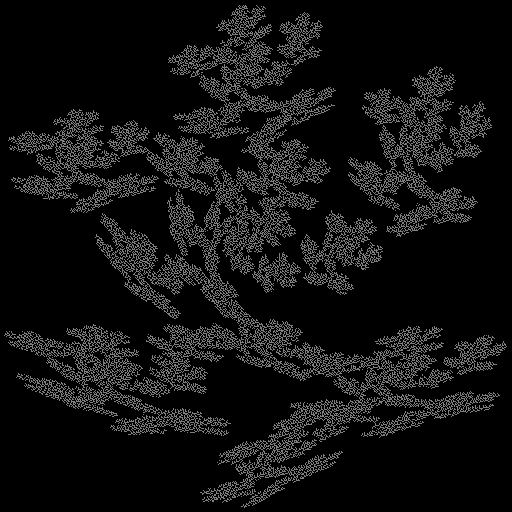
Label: pinetree